Field crop: maize
Growth stage: 2
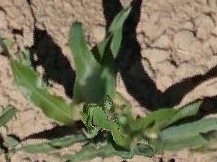
Species: maize